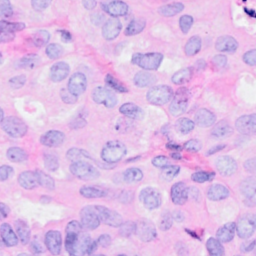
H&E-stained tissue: Breast